Interaction volume radius: 5 \u00c5
Interaction volume height: 20 \u00c5
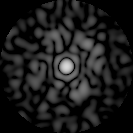
Disorder parameter: 0.8475